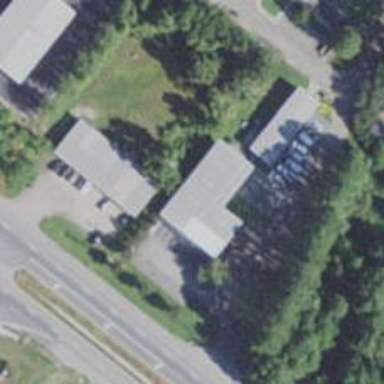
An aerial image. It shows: Healthcare clinic.